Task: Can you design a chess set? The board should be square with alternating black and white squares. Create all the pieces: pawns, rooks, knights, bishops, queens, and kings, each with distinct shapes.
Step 3521:
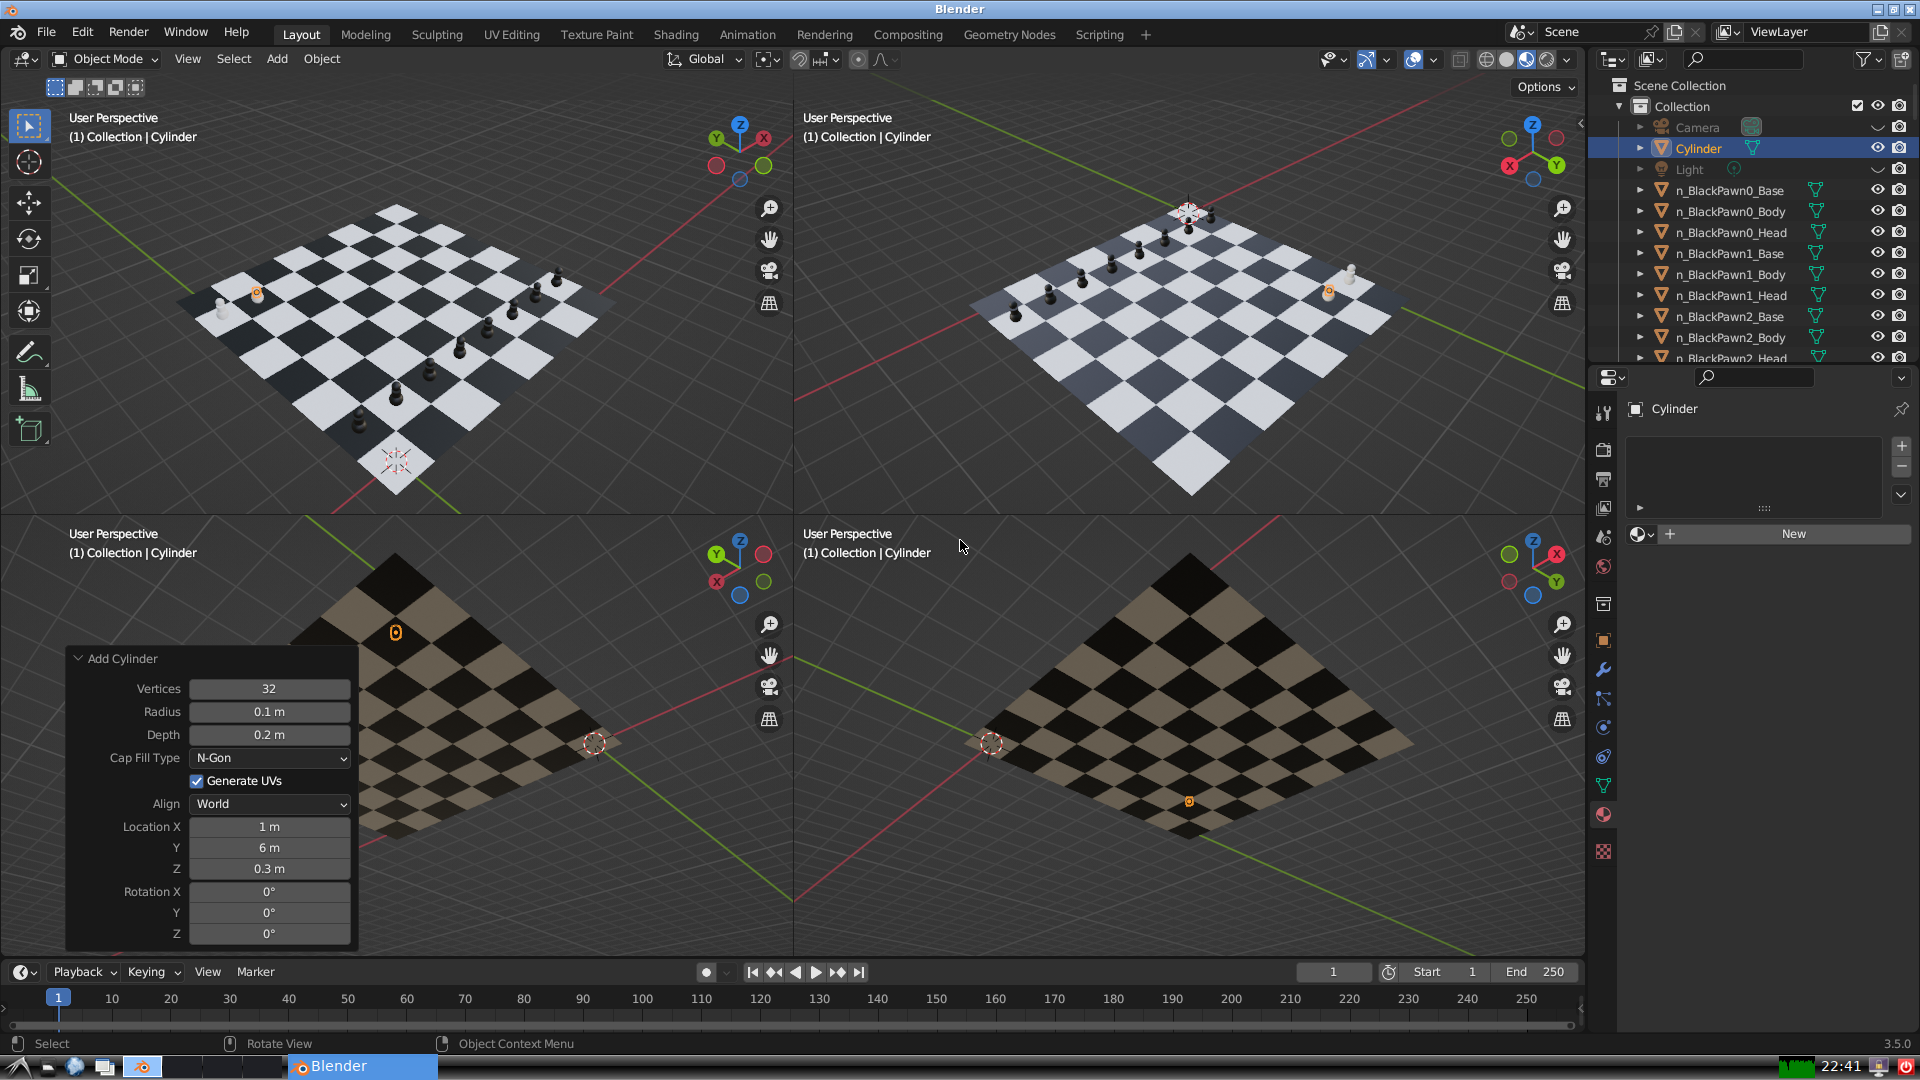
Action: {"key_press": ['Ctrl, Home']}